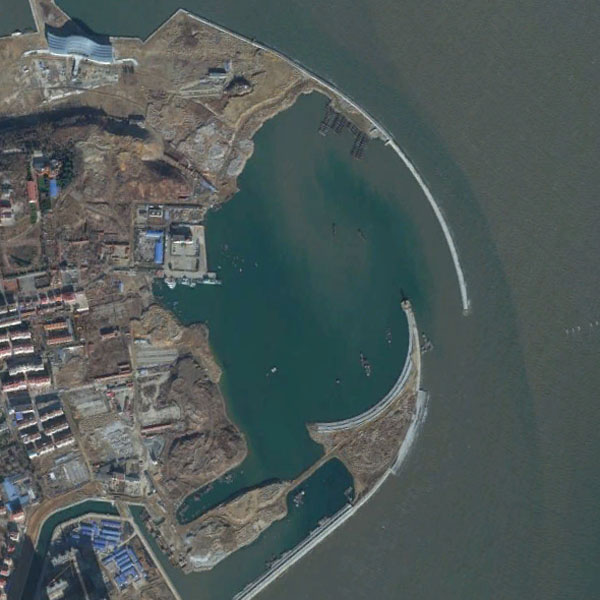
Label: Port